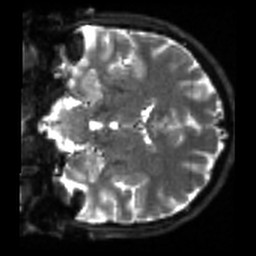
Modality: sbref
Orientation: coronal
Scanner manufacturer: siemens
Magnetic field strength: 3 T
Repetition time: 4 s
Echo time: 0.0594 s